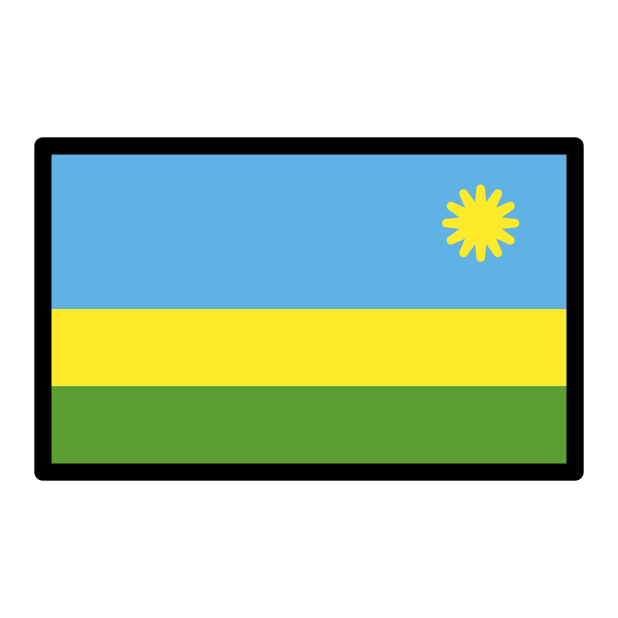
flag: Rwanda